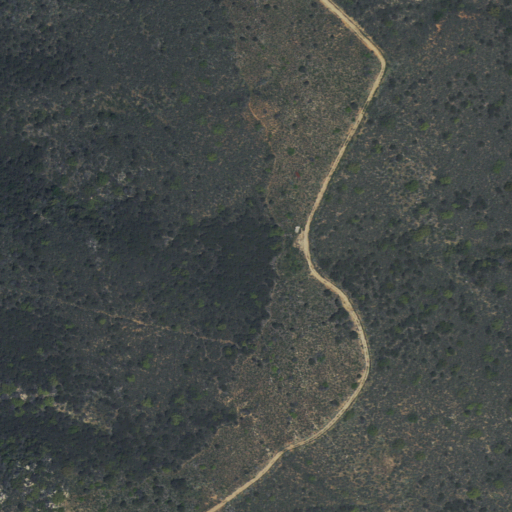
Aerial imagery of ridge(s) in California named Horsethief Ridge containing shrub, open development, and mixed forest